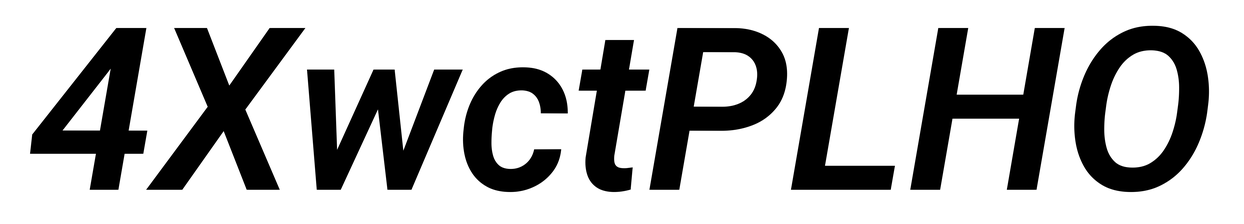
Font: Roboto-Italic_SemiBold_Italic